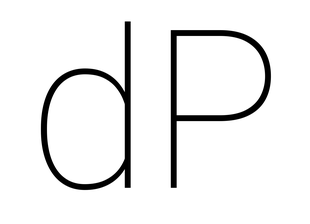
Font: Roboto_Thin